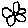
Label: flower